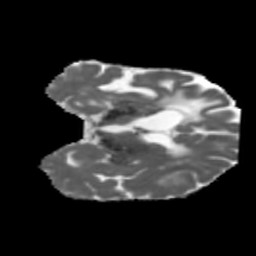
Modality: MD
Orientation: coronal
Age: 46
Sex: male
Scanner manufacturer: siemens
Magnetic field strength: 3 T
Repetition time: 5.47 s
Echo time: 0.0854 s